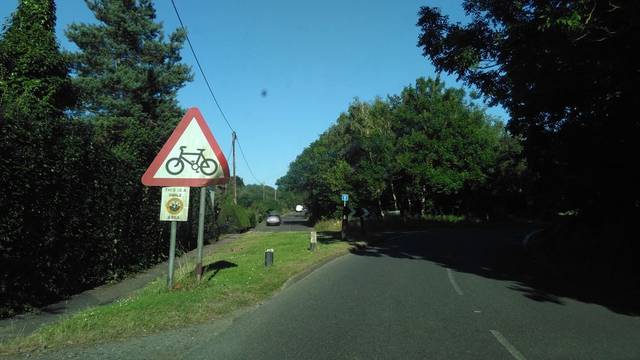
Region: United Kingdom
Coordinates: 51.291, 0.9896